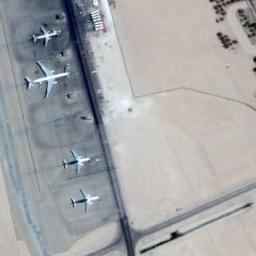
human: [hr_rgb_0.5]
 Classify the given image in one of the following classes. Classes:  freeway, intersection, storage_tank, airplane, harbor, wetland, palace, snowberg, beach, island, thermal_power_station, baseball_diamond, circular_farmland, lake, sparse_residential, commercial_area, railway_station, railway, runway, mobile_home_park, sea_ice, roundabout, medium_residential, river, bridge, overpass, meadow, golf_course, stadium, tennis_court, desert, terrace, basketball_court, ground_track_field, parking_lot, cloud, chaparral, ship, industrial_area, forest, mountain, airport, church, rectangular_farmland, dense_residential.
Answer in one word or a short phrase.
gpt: airplane